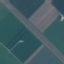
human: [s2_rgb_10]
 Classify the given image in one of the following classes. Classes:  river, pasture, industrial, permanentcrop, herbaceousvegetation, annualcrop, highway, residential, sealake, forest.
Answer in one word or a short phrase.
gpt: Highway